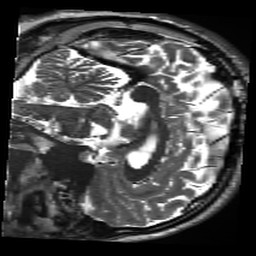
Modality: inplaneT2
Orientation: sagittal
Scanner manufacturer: siemens
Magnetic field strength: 3 T
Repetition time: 11 s
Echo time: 0.059 s